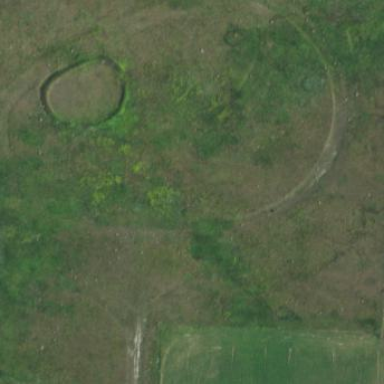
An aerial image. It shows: Grassy surface.